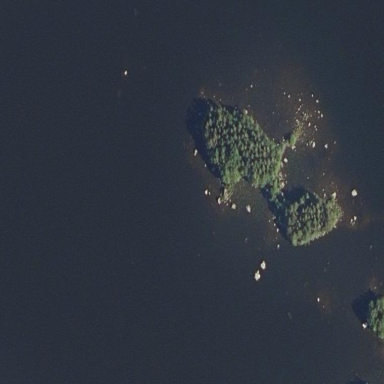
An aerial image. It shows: Islet.